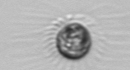
Label: Mesodinium